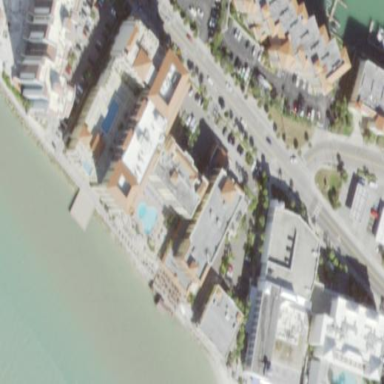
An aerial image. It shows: Hotel building.